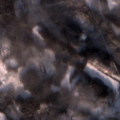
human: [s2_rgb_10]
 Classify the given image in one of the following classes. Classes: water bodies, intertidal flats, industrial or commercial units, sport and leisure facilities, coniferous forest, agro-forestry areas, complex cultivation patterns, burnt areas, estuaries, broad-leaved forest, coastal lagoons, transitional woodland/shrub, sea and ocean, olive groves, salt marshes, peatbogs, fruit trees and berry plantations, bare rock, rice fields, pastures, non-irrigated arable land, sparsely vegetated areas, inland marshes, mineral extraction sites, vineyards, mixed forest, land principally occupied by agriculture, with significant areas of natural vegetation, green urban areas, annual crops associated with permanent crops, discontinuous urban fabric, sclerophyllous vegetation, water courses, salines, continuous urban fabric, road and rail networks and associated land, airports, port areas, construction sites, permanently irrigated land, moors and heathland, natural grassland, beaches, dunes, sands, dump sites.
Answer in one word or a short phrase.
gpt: broad-leaved forest, mixed forest